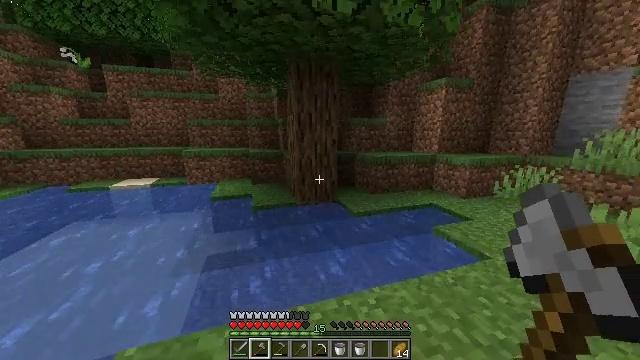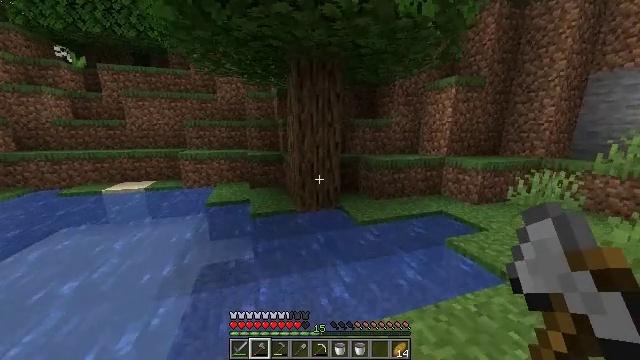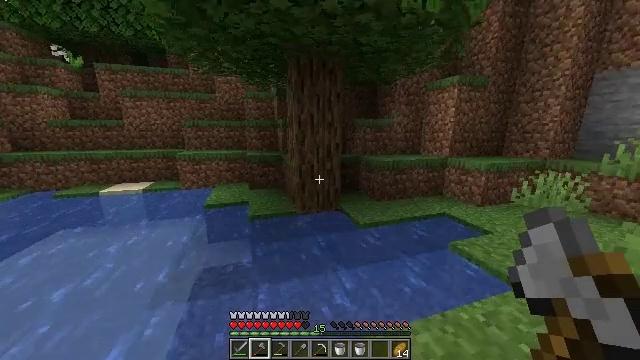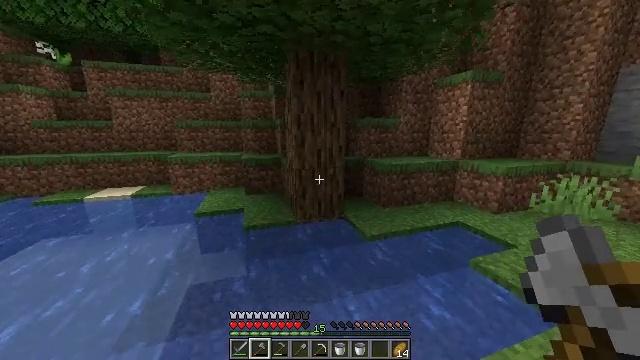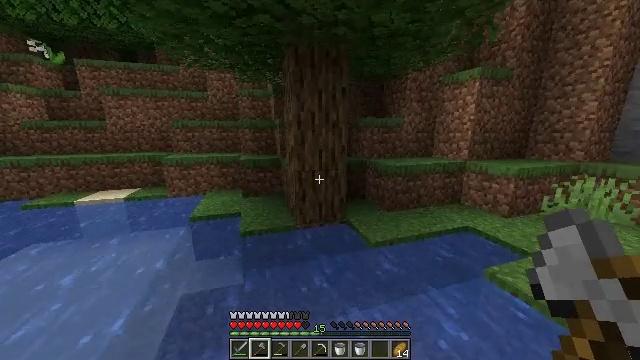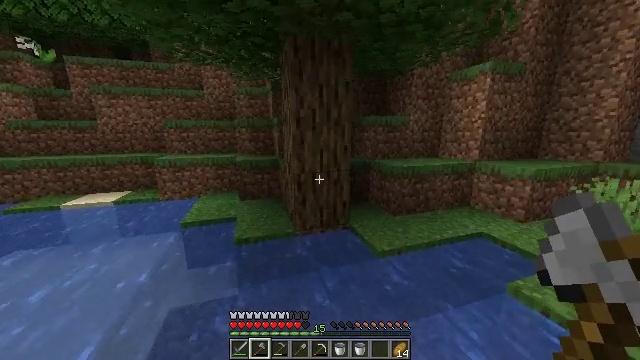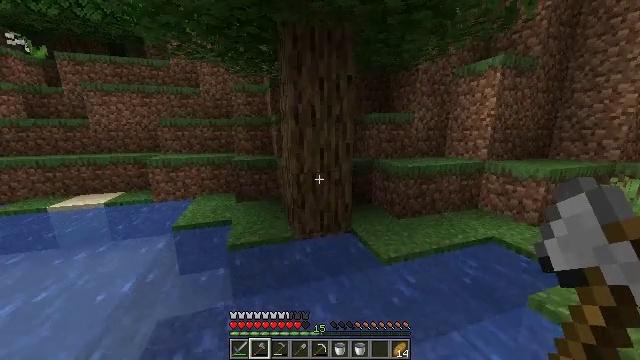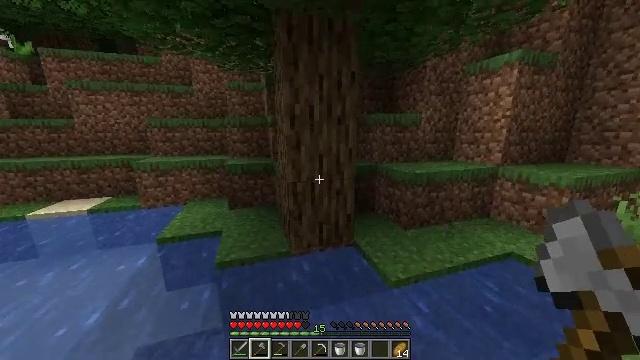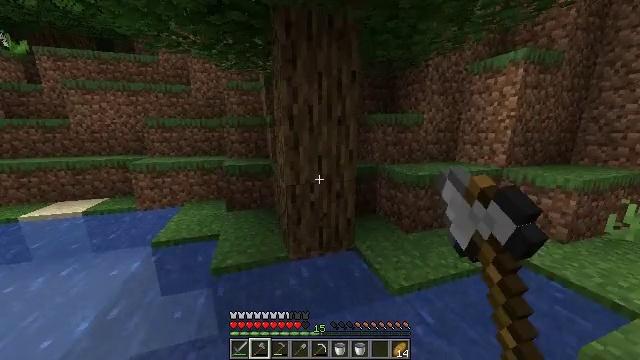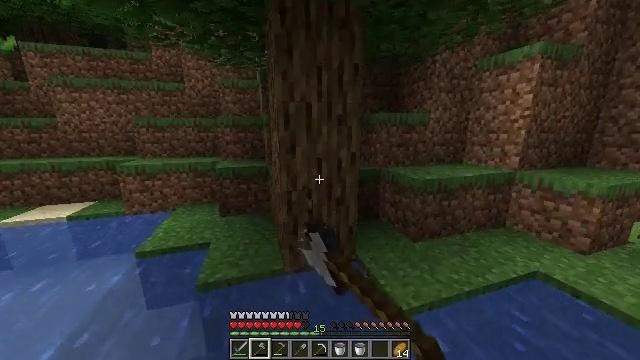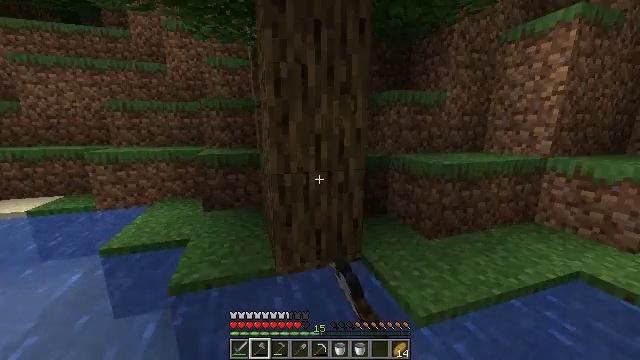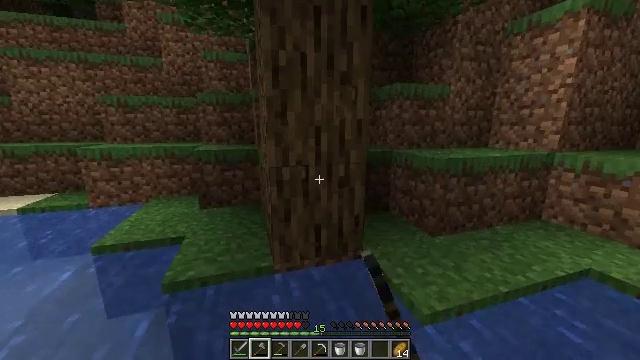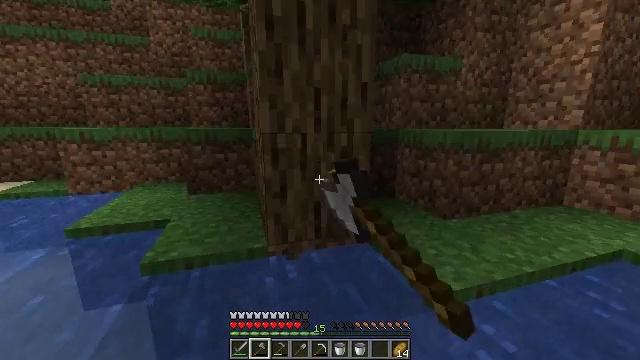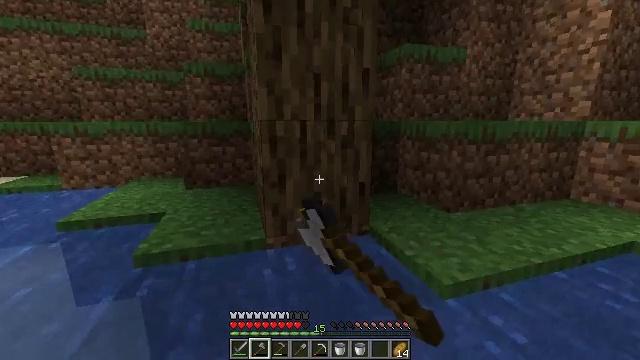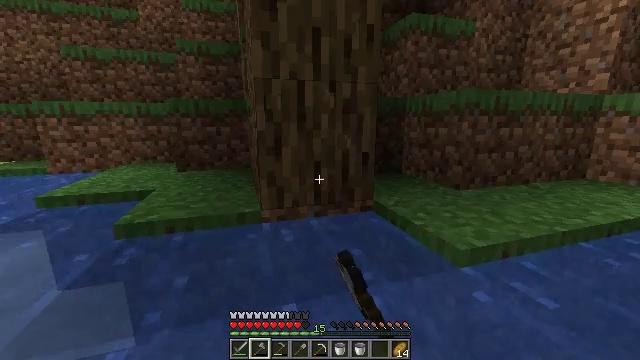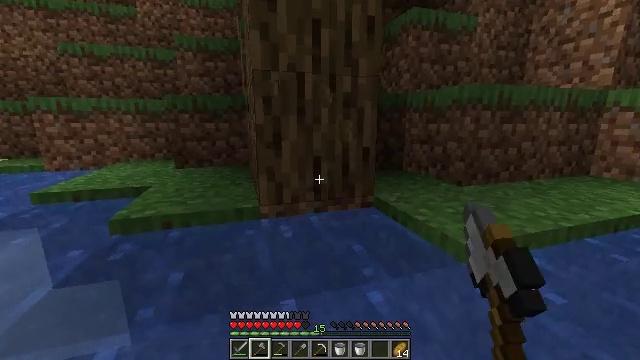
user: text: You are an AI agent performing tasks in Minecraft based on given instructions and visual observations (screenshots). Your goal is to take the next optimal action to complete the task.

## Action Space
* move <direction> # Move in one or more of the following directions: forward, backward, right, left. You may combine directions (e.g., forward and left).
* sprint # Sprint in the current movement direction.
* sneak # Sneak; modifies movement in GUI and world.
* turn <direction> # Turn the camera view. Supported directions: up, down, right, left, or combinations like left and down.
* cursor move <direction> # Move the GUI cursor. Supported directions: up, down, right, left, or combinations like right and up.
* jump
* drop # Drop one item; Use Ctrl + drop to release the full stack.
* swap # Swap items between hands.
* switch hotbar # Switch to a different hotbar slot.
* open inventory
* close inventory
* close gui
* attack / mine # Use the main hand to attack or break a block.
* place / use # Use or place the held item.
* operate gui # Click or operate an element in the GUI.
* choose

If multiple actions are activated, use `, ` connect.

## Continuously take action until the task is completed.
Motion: motion action
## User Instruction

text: Break the tree to get oak logs.
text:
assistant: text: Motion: move forward, sprint
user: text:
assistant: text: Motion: move forward, sprint
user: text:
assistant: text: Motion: move forward, sprint
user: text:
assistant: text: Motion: move forward
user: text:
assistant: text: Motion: move forward
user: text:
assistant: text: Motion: move forward
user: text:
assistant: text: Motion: move forward, attack / mine
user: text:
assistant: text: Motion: move forward, attack / mine
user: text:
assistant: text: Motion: attack / mine
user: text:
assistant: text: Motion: attack / mine
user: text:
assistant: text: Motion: attack / mine
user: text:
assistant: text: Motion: attack / mine
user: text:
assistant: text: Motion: attack / mine
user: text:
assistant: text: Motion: attack / mine
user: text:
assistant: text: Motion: attack / mine
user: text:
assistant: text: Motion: attack / mine
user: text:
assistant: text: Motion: no_op
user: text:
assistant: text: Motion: turn up, attack / mine
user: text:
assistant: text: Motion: turn up, attack / mine
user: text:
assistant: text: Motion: turn left and up, attack / mine
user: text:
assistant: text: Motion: turn up, attack / mine
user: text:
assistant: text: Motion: attack / mine
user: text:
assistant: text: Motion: attack / mine
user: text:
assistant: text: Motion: attack / mine
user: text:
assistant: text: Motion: attack / mine
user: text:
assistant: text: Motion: attack / mine
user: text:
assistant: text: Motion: attack / mine
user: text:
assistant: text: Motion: attack / mine
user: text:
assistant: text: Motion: attack / mine
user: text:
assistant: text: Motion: attack / mine